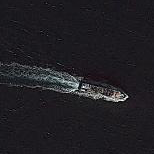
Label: Civil_yacht